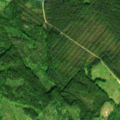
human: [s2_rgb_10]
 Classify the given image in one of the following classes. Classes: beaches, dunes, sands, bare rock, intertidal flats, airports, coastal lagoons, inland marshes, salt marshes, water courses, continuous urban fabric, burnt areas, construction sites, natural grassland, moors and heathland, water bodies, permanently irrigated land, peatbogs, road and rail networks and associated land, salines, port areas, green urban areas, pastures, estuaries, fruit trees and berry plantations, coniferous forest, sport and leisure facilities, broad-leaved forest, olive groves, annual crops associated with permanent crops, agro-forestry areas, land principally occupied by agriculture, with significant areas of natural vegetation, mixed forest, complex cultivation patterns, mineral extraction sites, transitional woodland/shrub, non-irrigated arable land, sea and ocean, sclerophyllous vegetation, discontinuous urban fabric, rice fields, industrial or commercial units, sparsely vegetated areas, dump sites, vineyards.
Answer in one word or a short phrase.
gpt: coniferous forest, mixed forest, transitional woodland/shrub